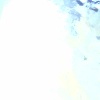
Label: sunburn